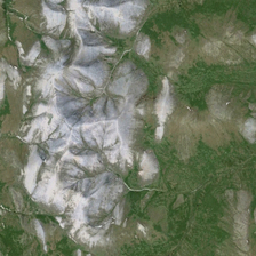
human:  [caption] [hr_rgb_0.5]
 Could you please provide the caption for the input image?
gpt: This is a piece of mountain with some ice.

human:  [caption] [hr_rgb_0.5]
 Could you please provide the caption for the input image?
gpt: This is part of the iceberg

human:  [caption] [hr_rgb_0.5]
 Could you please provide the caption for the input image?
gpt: This is a mountain partially covered with ice.

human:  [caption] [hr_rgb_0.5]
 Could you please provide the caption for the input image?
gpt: This is a partially icy mountain.

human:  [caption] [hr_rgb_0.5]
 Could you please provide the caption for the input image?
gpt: This is a piece of Mountain with ice in part.